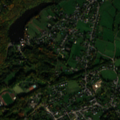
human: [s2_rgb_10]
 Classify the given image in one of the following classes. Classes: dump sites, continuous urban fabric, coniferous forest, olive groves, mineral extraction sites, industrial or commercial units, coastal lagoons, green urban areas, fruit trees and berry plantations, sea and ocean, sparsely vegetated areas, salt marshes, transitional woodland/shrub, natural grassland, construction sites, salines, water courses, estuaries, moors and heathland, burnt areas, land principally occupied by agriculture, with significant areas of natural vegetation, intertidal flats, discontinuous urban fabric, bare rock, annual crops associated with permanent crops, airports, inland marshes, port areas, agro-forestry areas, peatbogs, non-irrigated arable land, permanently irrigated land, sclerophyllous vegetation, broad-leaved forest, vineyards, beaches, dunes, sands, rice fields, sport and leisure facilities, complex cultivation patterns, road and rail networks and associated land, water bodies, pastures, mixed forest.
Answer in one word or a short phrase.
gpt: discontinuous urban fabric, pastures, broad-leaved forest